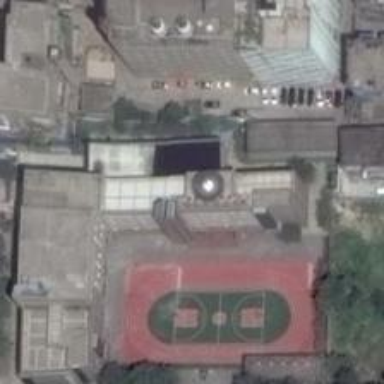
A small basketball court situates in front of a high-rise building .